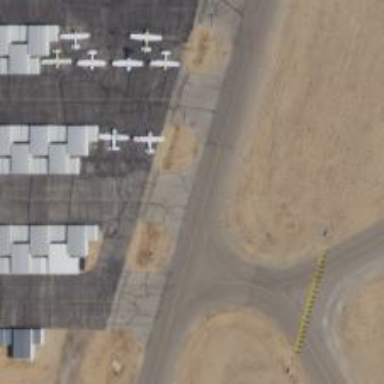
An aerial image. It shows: Image of taxiway at airport.